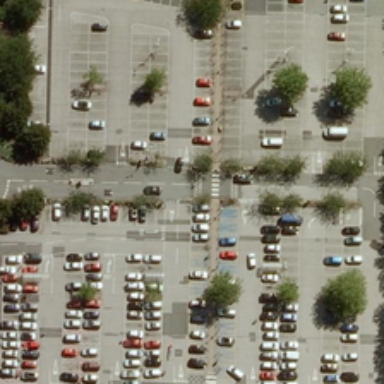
Many cars are in a parking lot with many empty parking spaces and some green trees .